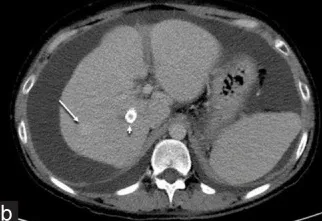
(b) Axial contrast-enhanced computed tomography image in the delayed phase demonstrates a faintly enhancing lesion in the right hepatic lobe (arrow) with enhancement that matches the blood pool. The newly placed transjugular intrahepatic portosystemic shunt is also visible (arrowhead).
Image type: radiology (ct)